Question: in my wpf application i need to send an email and the body of the list i need to send a list of items.Now everything works fine except that the body is not rendred to the format that i wrote in my code.
This is the function that send an email:
'''
public static void CreateTimeoutTestMessage(string ParentAdress, List<KidHistory> list,Parent p,Enfant e)
{
var fromAddress = new MailAddress("famissima.mic@gmail.com", "famissima.mic");
var toAddress = new MailAddress(ParentAdress);
const string fromPassword = "xxxxxxxxxx";
const string subject = "Subject";
var smtp = new SmtpClient
{
Host = "smtp.gmail.com",
Port = 587,
EnableSsl = true,
DeliveryMethod = SmtpDeliveryMethod.Network,
UseDefaultCredentials = false,
Timeout = 20000,
Credentials = new NetworkCredential(fromAddress.Address, fromPassword)
};
var message = new MailMessage(fromAddress, toAddress);
message.Subject = subject;
if (p.Civilite == "Mr")
message.Body += "Bonjour Mr. " + " " + p.Nom + " " + p.Prenom + " ,l'historique de navigation de votre enfant " + e.pseudo + " est: ";
else
message.Body += "Bonjour M. " + " " + p.Nom + " " + p.Prenom + " ,l'historique de navigation de votre enfant " + e.pseudo + " est: ";
message.Body += "<table width='100%' style='border:Solid 1px Black;'>";
foreach (var item in list)
{
message.Body += "<tr>";
message.Body += "<td stlye='color:blue;'>" + item.url + "</td>" + "<td stlye='color:blue;'>" + item.StartDate + "</td>" + "<td stlye='color:blue;'>" + item.FinishDate + "</td>";
message.Body += "</tr>";
}
message.Body += "</table>";
smtp.Send(message);
}
'''
and this is the output(the received mail):

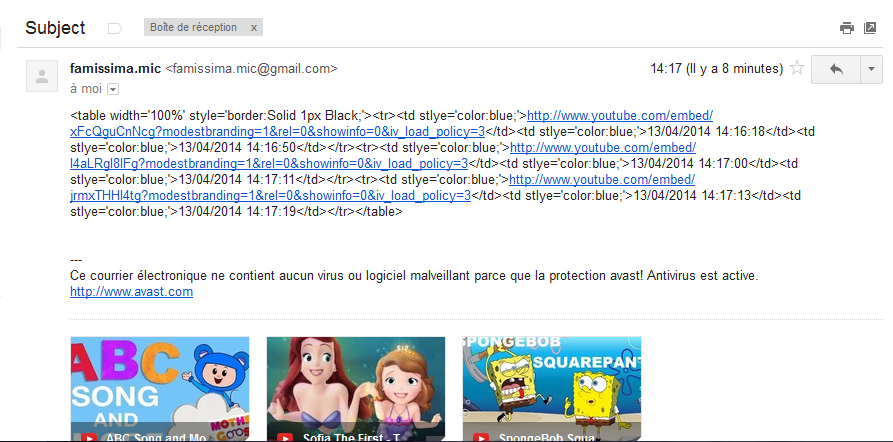
Answer: Setting 'IsBodyHtml' to true allows you to use HTML tags in the message body:
'''
message.IsBodyHtml = true;
'''